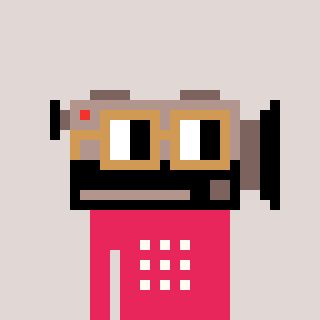
a pixel art character with square brown glasses, a camcorder-shaped head and a redpinkish-colored body on a warm background